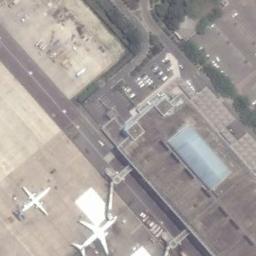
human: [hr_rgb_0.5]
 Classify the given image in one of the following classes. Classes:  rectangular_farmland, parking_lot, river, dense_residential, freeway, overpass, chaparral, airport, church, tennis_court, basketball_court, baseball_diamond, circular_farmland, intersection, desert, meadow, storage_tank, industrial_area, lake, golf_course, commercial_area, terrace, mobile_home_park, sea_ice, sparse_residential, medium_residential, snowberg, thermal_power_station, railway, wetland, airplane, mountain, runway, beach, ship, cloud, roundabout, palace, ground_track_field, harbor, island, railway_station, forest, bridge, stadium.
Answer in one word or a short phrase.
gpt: airplane